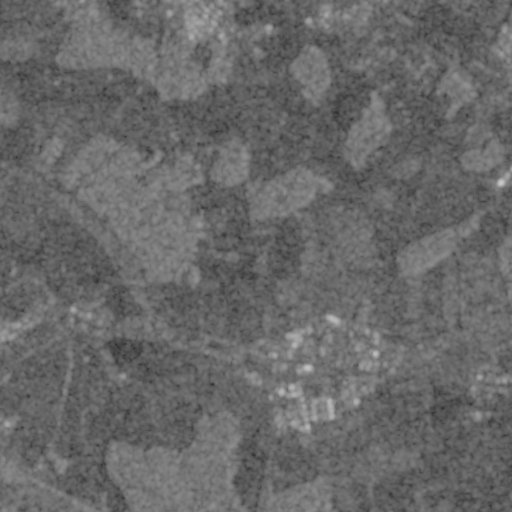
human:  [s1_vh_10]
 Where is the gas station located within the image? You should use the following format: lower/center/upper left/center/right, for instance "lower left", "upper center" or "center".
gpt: The gas station is located in the lower center of the image.
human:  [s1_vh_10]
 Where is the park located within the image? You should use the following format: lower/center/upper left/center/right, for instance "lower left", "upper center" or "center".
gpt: The park is located in the upper of the image.
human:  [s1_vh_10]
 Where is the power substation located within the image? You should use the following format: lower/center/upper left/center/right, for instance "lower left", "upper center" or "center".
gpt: The power substation is located in the lower right of the image.
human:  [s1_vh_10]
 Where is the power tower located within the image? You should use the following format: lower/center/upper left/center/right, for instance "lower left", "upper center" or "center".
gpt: The power tower is located in the right of the image.
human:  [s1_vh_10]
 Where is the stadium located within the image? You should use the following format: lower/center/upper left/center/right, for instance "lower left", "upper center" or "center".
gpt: The stadium is located in the upper center of the image.
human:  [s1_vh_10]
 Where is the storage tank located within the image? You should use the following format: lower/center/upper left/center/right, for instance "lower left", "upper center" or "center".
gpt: The storage tank is located in the lower center of the image.
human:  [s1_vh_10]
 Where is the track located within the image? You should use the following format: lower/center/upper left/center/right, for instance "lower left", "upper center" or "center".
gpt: The track is located in the upper center of the image.
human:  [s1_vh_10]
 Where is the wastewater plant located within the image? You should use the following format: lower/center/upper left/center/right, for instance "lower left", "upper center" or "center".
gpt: The wastewater plant is located in the lower right of the image.
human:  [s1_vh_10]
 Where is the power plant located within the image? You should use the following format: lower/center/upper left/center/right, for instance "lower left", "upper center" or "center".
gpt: There is no power plant in the image.

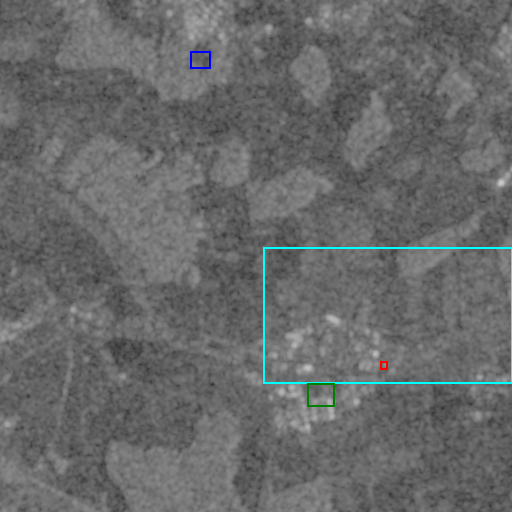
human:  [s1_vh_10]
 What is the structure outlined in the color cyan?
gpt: The structure outlined in cyan is a crop field.
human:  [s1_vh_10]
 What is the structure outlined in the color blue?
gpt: The structure outlined in blue is a park.
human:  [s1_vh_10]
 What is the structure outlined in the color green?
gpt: The structure outlined in green is a parking lot.
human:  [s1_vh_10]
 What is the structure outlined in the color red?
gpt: The structure outlined in red is a power substation.
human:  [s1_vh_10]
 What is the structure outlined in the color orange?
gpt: There is no orange outline.